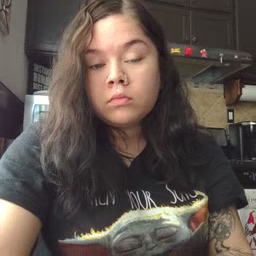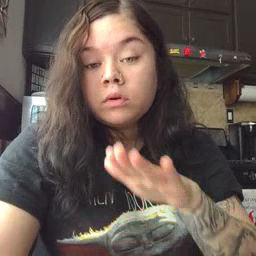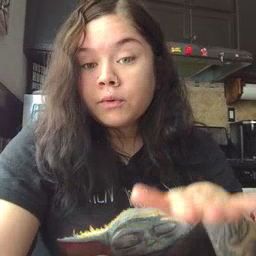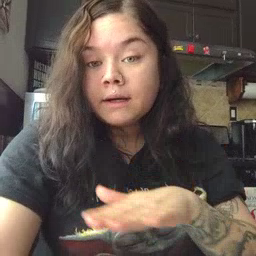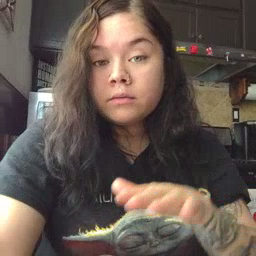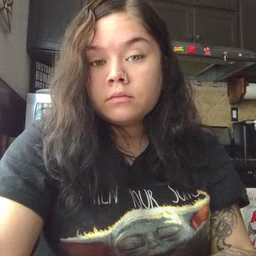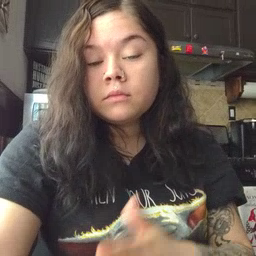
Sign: clean